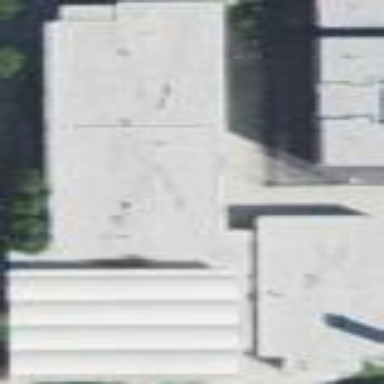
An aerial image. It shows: School building.